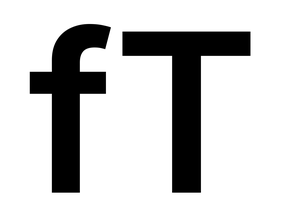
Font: Inter_SemiBold